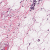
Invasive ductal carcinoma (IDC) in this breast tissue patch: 0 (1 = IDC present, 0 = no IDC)